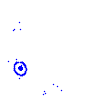
Particle: electron